Field crop: maize
Growth stage: 1
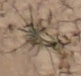
Species: lolium